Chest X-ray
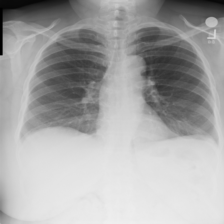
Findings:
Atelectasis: negative
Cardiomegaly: negative
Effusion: negative
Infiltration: negative
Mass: negative
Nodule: negative
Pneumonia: negative
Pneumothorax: negative
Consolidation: negative
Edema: negative
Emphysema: negative
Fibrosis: negative
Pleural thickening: negative
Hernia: negative